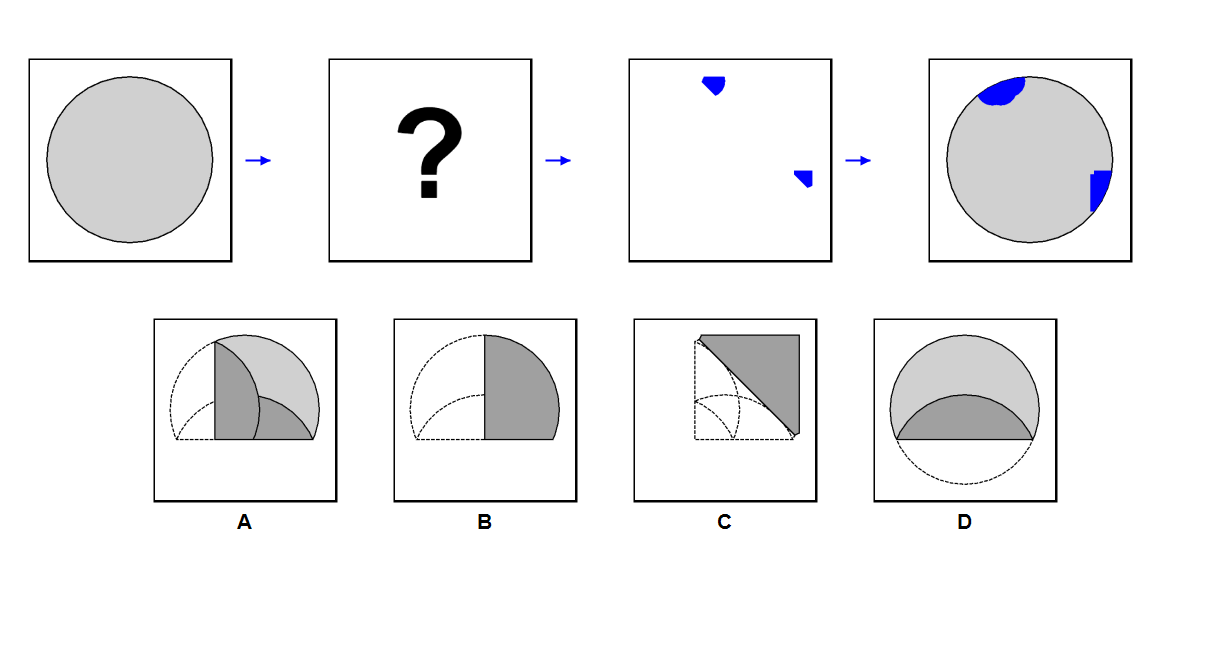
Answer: B